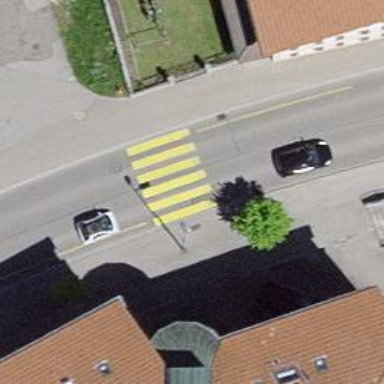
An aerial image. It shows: Uncontrolled zebra crossing.